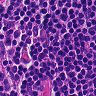
Metastatic tissue present: no